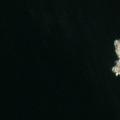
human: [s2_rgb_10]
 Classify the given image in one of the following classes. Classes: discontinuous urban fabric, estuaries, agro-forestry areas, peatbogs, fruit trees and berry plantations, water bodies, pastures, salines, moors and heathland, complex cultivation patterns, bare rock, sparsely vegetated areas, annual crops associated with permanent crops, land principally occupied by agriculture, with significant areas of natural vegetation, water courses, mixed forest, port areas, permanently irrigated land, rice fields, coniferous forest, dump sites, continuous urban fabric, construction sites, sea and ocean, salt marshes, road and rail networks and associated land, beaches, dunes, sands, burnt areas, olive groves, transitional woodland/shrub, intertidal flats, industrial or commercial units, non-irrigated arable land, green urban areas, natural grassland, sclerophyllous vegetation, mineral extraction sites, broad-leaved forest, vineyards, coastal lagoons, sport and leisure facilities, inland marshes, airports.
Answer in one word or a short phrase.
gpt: sea and ocean